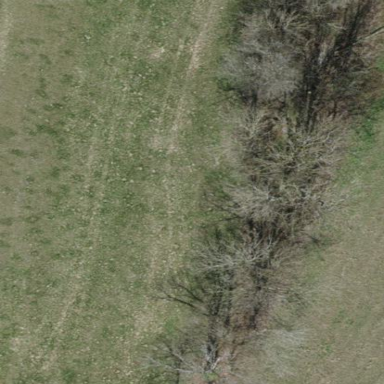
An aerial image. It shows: Patch of scrub vegetation.